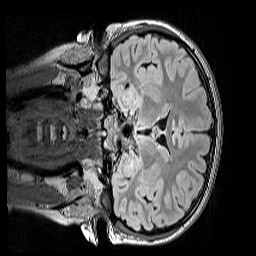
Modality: FLAIR
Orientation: coronal
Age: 12
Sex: female
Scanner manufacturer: siemens
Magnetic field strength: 3 T
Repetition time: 5 s
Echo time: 0.388 s